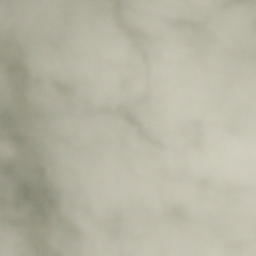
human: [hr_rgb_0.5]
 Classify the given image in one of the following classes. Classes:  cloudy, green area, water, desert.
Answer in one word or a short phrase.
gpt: cloudy